Question: I am quite new to the whole world of Docker. Actually I am trying to establish an environment for different python machine learning applications which should act independently from each other in an own docker container. Since I dont really understood the way of using base images and trying to extend those base images I using a dockerfile for each new application which defines the different packages that I use. They all have in one thing in common - they use the command as the base.
I am looking for a starting point or way that I can easily extend this base image to form a new image which contains the individual packages that each of the application needs in order to save disk space. Right now, each of the images has a file size of approx. 1gb and hopefully this could be a solution to reduce the amount.

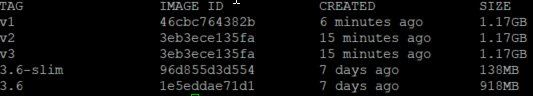
Answer: Without going into details about the different storage backend solutions for Docker (check <URL>, docker reuses all the shared intermediate points of an image.
Having said that, even though you see in the 'docker images' output '[1.17 GB, 1.17 GB, 1.17 GB, 138MB, 918MB]' it does not mean that is using the sum in your storage. We can say the following:
'''
sum('docker images') <= space-in-disk
'''
Each of the steps in the 'Dockerfile' creates a layer.
Let's take the following project structure:
'''
+-- common-requirements.txt
+-- Dockerfile.1
+-- Dockerfile.2
+-- project1
| +-- requirements.txt
| +-- setup.py
+-- project2
+-- requirements.txt
+-- setup.py
'''
With 'Dockerfile.1':
'''
FROM python:3.6-slim
# - here we have a layer from python:3.6-slim -
# 1. Copy requirements and install dependencies
# we do this first because we assume that requirements.txt changes
# less than the code
COPY ./common-requirements.txt /requirements.txt
RUN pip install -r requirements
# - here we have a layer from python:3.6-slim + your own requirements-
# 2. Install your python package in project1
COPY ./project1 /code
RUN pip install -e /code
# - here we have a layer from python:3.6-slim + your own requirements
# + the code install
CMD ["my-app-exec-1"]
'''
With 'Dockerfile.2':
'''
FROM python:3.6-slim
# - here we have a layer from python:3.6-slim -
# 1. Copy requirements and install dependencies
# we do this first because we assume that requirements.txt changes
# less than the code
COPY ./common-requirements.txt /requirements.txt
RUN pip install -r requirements
# == here we have a layer from python:3.6-slim + your own requirements ==
# == both containers are going to share the layers until here ==
# 2. Install your python package in project1
COPY ./project2 /code
RUN pip install -e /code
# == here we have a layer from python:3.6-slim + your own requirements
# + the code install ==
CMD ["my-app-exec-2"]
'''
The two docker images are going to share the layers with python and the common-requirements.txt. It is extremely useful when building application with a lot heavy libraries.
To compile, I will do:
'''
docker build -t app-1 -f Dockerfile.1 .
docker build -t app-2 -f Dockerfile.2 .
'''
So, think that the order how you write the steps in the 'Dockerfile' does matter.